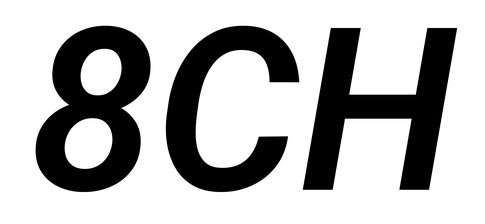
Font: Roboto-Italic_SemiBold_Italic